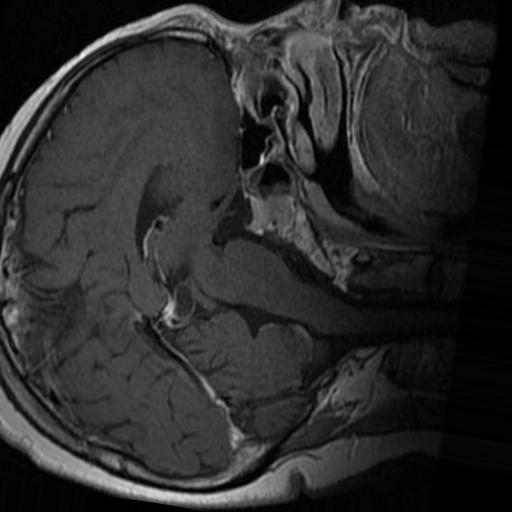
Label: brain_tumor